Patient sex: M
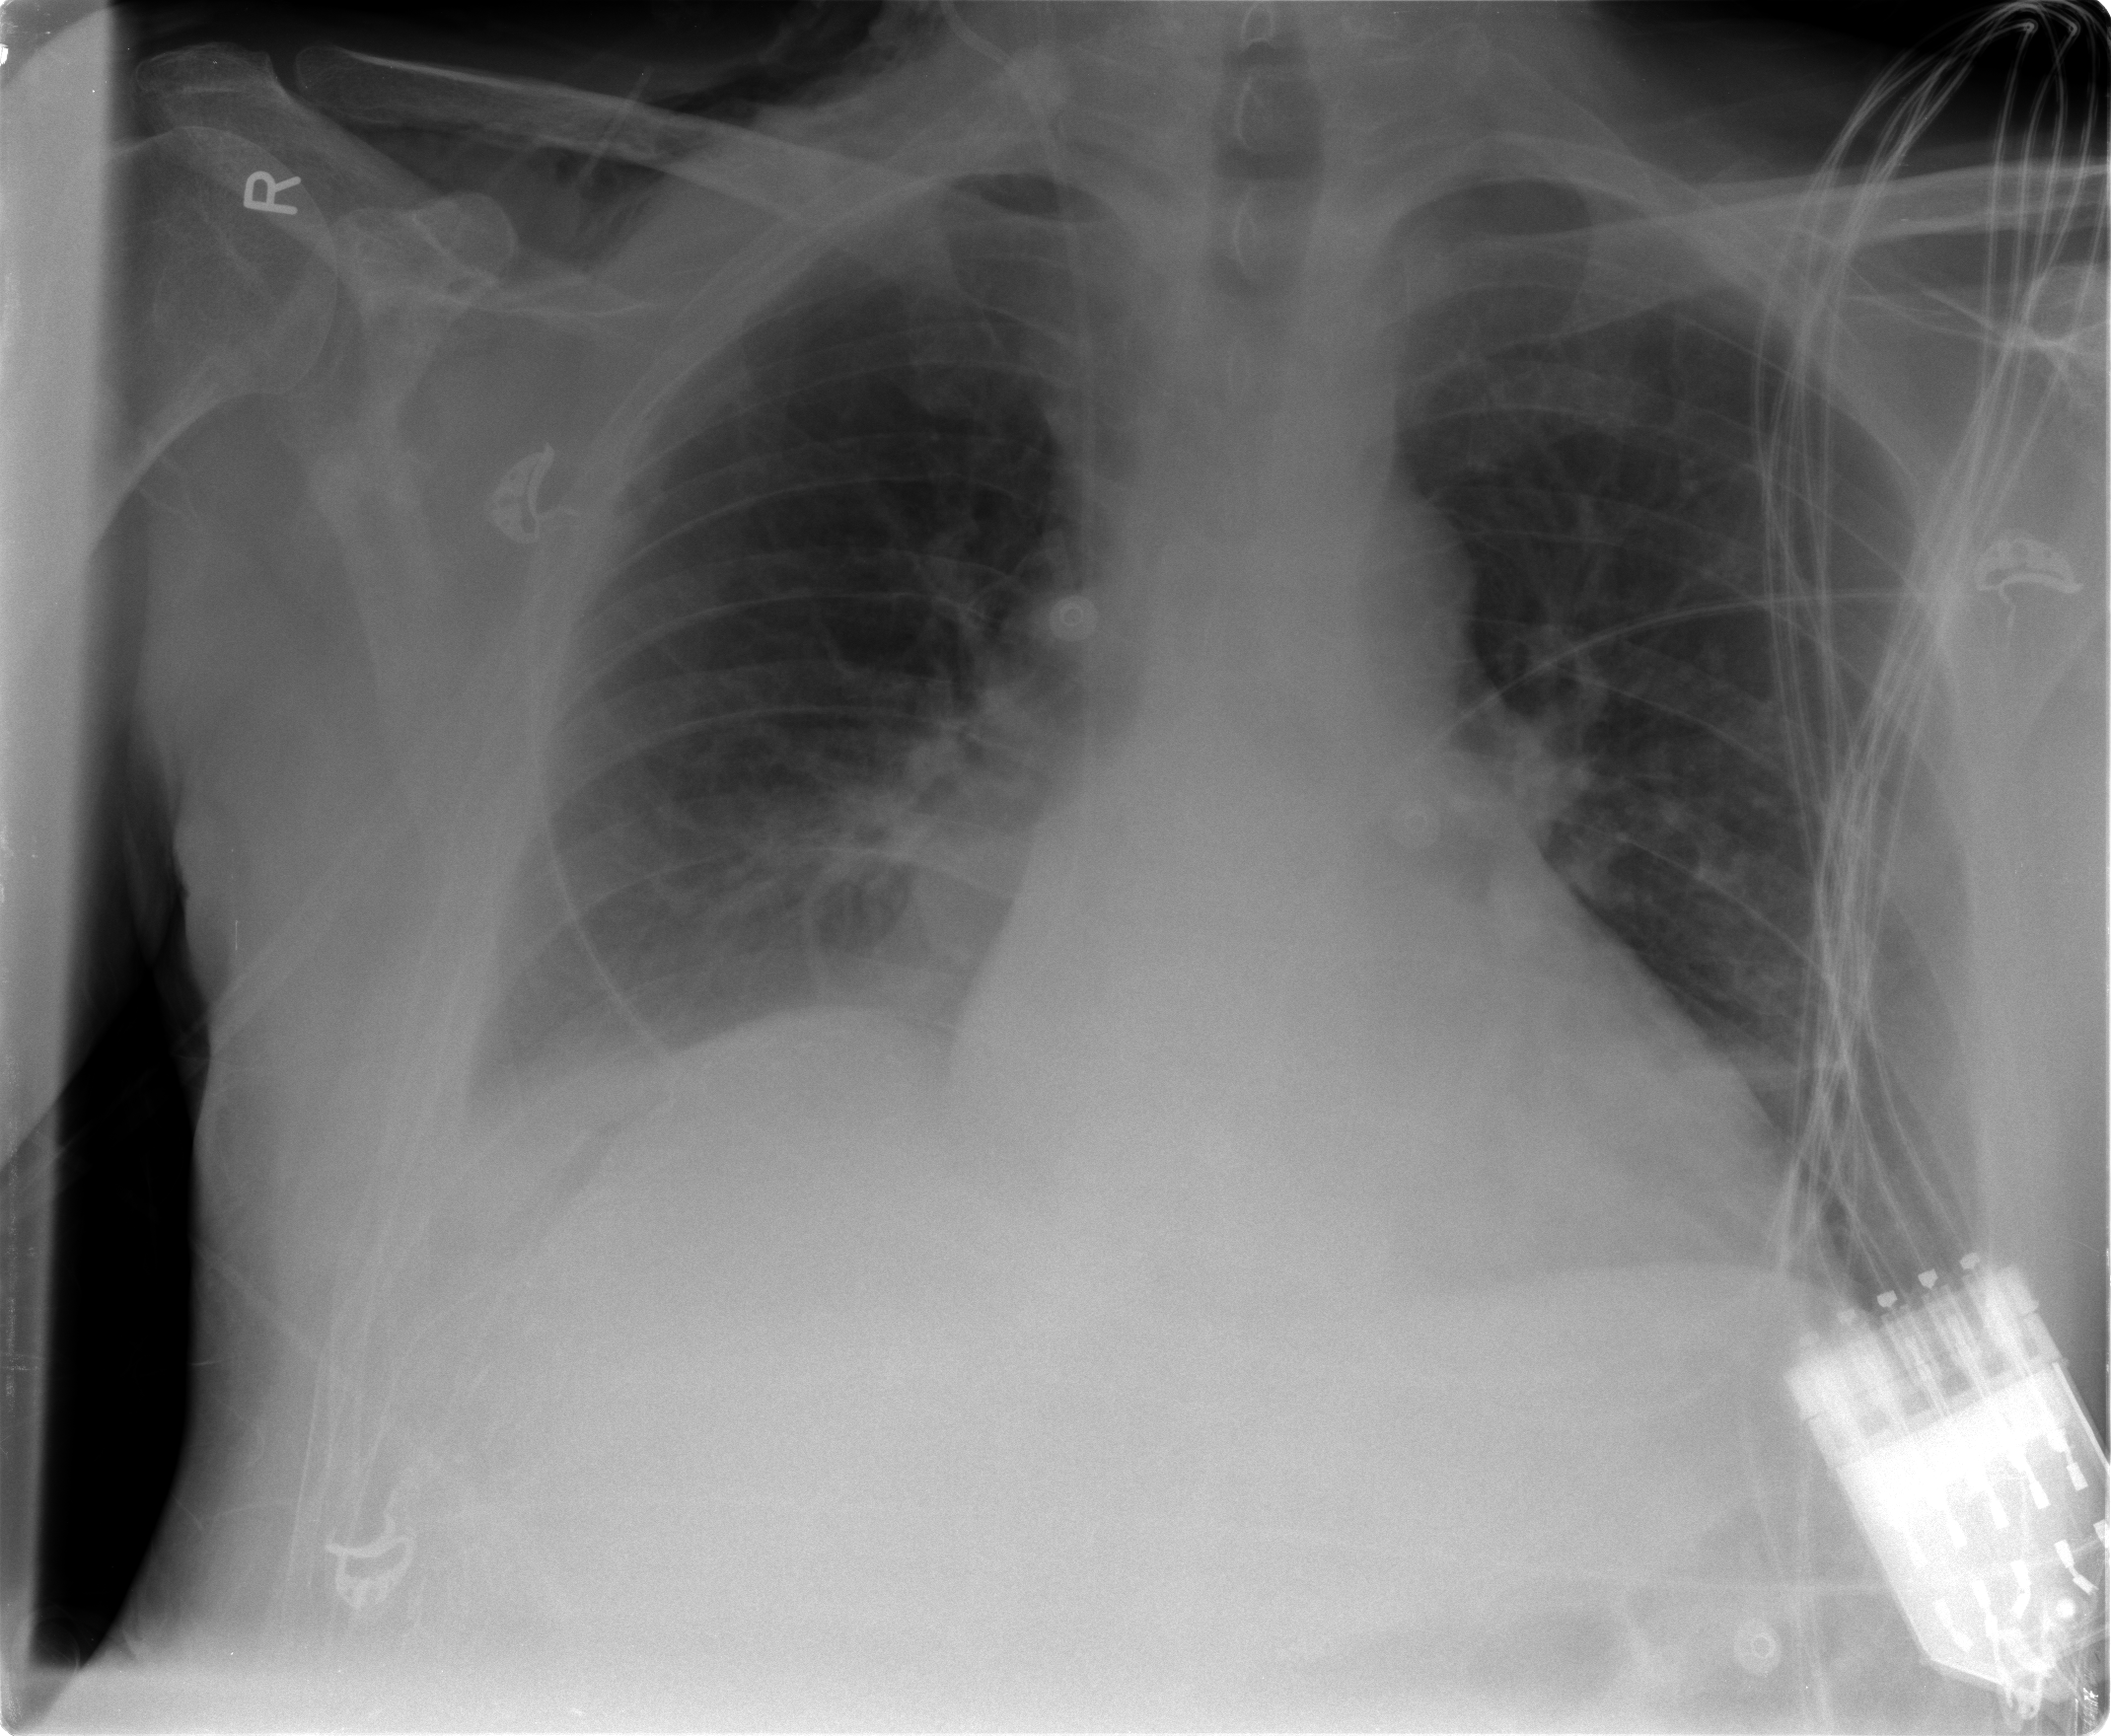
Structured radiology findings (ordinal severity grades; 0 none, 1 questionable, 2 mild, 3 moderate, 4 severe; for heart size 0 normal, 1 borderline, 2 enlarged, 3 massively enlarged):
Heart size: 0
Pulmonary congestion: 0
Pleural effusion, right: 1
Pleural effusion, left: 0
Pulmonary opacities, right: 0
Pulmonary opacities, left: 0
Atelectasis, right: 1
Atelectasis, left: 1